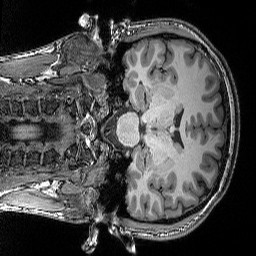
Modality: T1w
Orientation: coronal
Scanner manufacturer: siemens
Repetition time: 2.25 s
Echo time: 0.00418 s